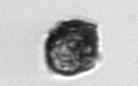
Label: Kryptoperidinium_triquetrum